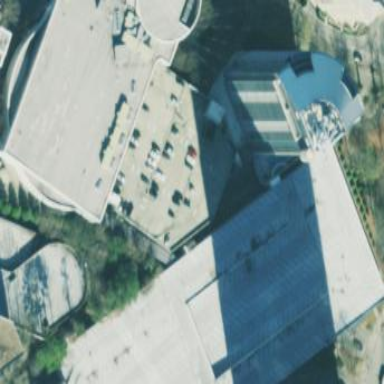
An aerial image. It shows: Multi-storey parking building.